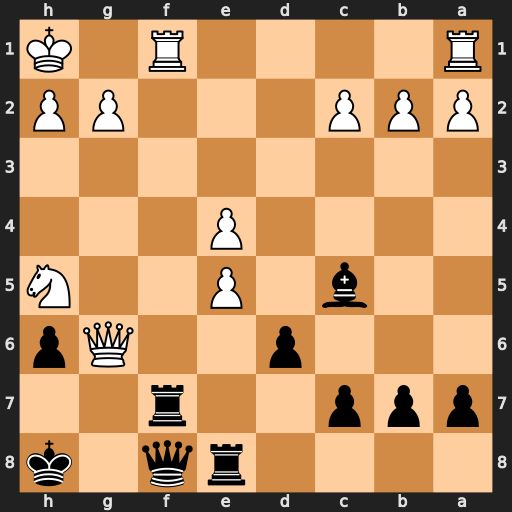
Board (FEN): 4rq1k/ppp2r2/3p2Qp/2b1P2N/4P3/8/PPP3PP/R4R1K
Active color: b
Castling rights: -
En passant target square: -
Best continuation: Rxf1+ Rxf1 Qxf1#